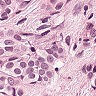
Metastatic tissue present: yes